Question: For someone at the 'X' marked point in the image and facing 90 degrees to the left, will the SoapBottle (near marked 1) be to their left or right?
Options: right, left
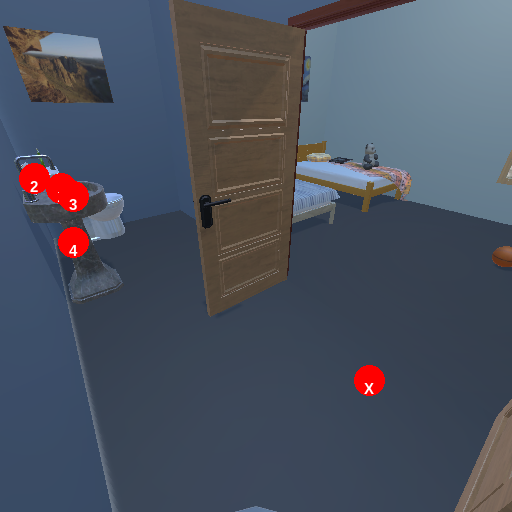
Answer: right